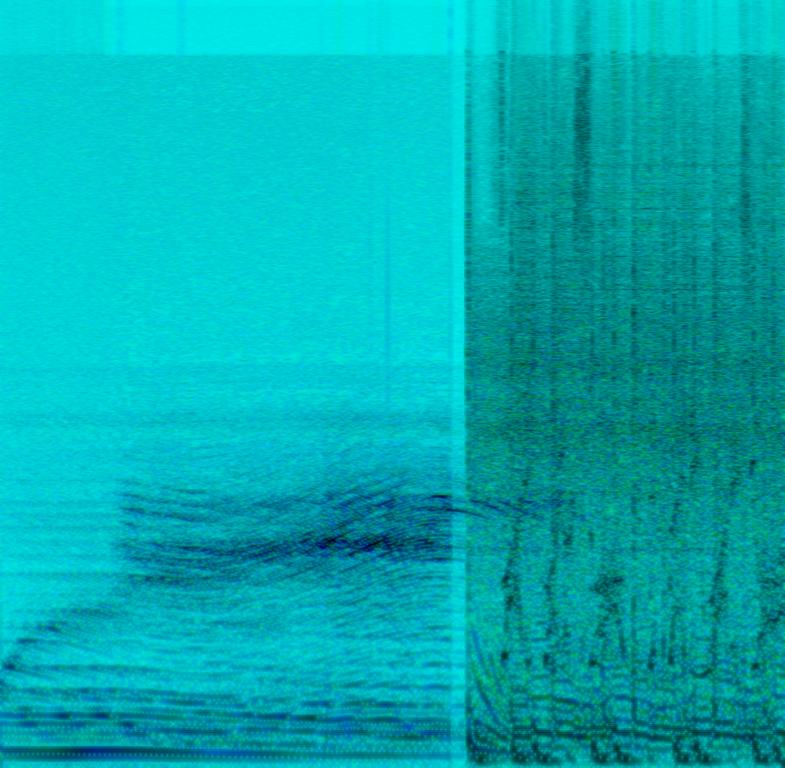
A male vocalist sings this violent Rock. The tempo is fast and rigorous with hard hitting drums, intense bass line and aggressive electric guitar lead with synthesiser arrangements. The song is loud, violent, thunderous,passionate, boisterous and aggressive. This song is Death Metal.